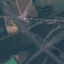
Land use / land cover class: Highway